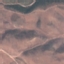
Label: HerbaceousVegetation